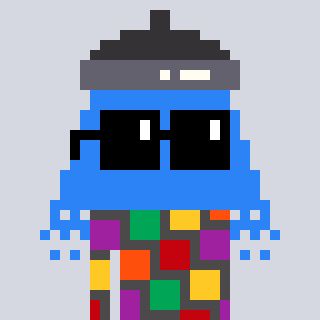
a pixel art character with square black sunglasses, a shower-shaped head and a grayscale-colored body on a cool background